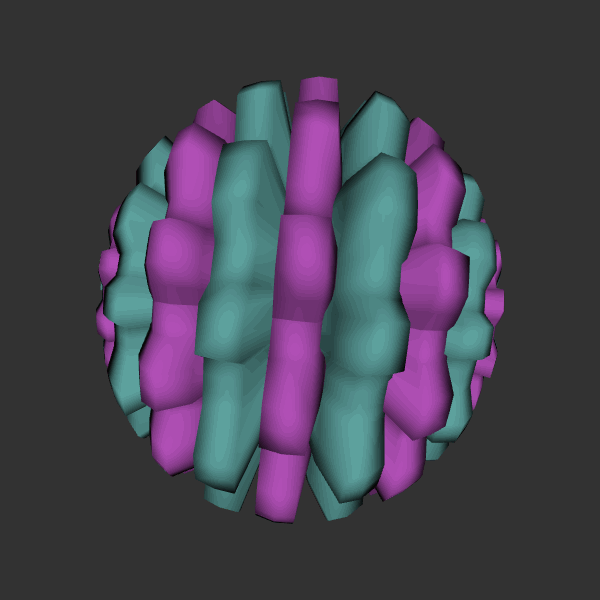
Background: dark